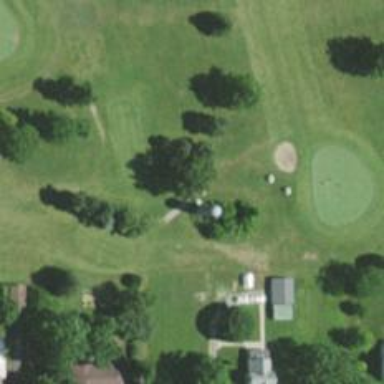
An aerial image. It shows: Pathway for golfing.